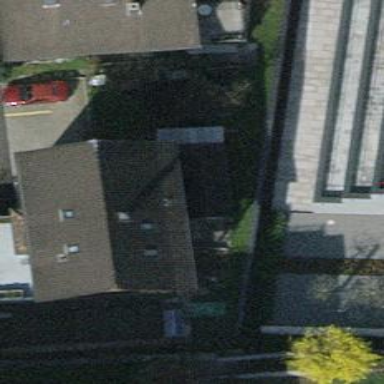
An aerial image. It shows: View of apartment building.